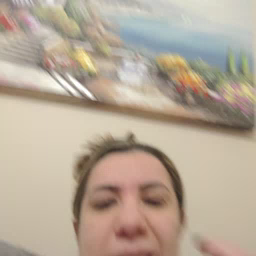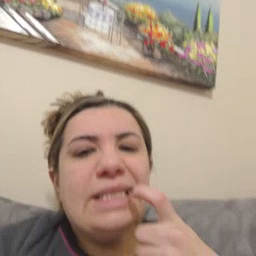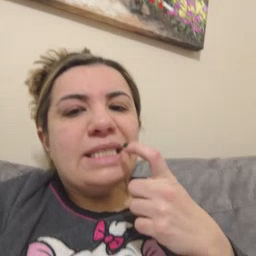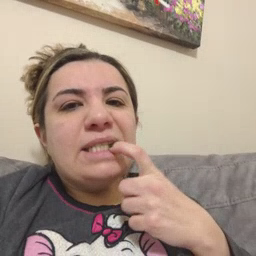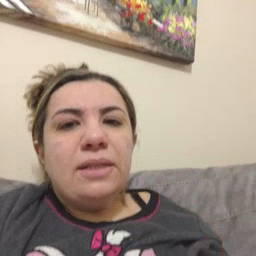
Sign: glasswindow